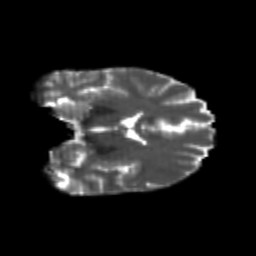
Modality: T2w
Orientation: coronal
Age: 26
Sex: male
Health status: healthy
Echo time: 0.074 s